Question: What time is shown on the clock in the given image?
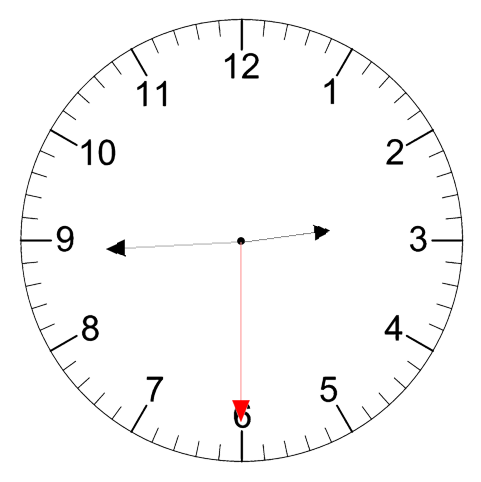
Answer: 02:44:30